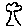
Label: tree